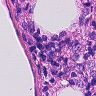
Metastatic tissue present: yes